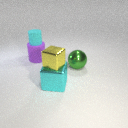
small cyan rubber cylinder above large purple rubber cylinder